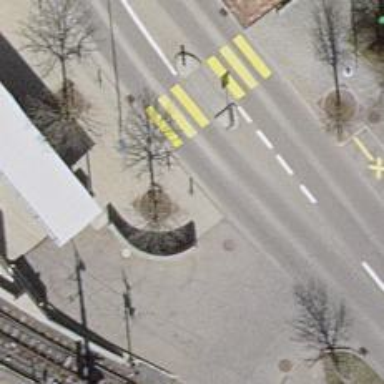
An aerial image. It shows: Bollard barrier.